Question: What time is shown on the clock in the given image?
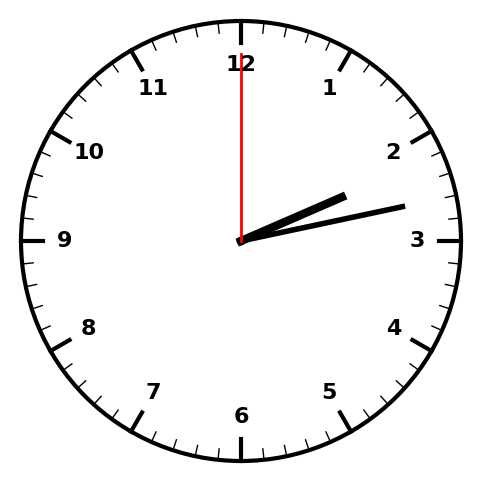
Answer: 02:13:00